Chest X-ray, AP view. Patient: 9 years old, sex M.
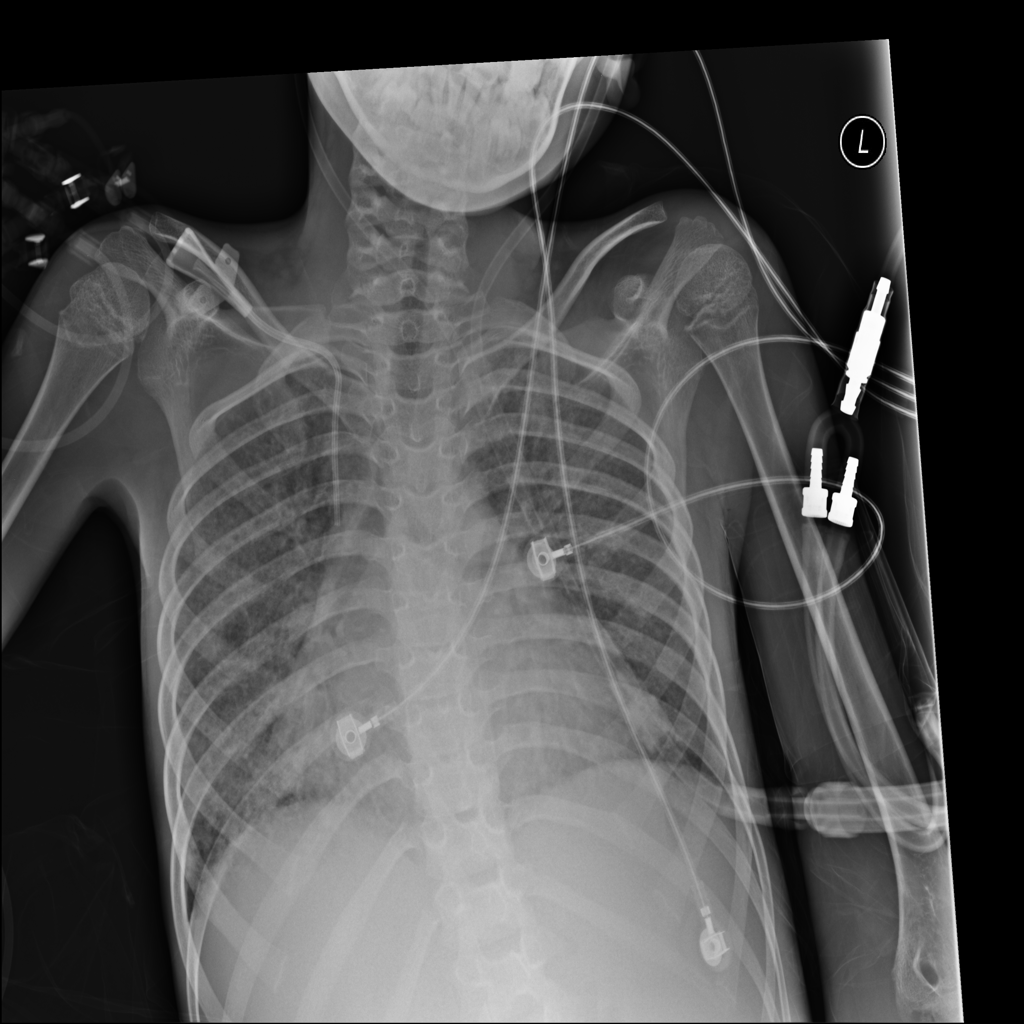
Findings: Nodule